Question: ## My Question
Is it possible to temporarily hide an element and then show it again after X milliseconds using CSS3?
## A Brief Explanation...
I am currently building a responsive site, on which the sidebar changes size dependant on the size of the screen, as do the navigation icons on the sidebar.
Before the sidebar resizes it's width, I would like to fade out my navigation icons, and then fade them back in once the sidebar has finished animating.
See this example:

I have the following steps:
1. Screen gets resized
2. The navigation icons fade out
3. Once the navigation icons are invisible, the sidebar resizes
4. Once the sidebar has resized, the navigation icons fade back in but this time have different styles applied so they are smaller... (Not sure how to do this part...)
The way I animate the size of the sidebar is as follows:
'''
@media all and (max-width: 1060px) {
/* Define the Sidebar */
#sidebar {width:60px !important;}
/* Define the Sidebar Animation */
/* The delay ensures it does not resize until the icons have disappeared */
#sidebar {transition: width 300ms ease 300ms;}
}
'''
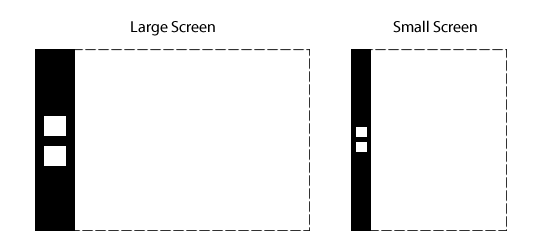
Answer: Following the idea from @Mr.Alien, I was able to achieve what you wanted as a final animation for your sidebar and navigation. You can check the <URL>
'''
#sidebar {
width: 250px;
-webkit-transition: width 1s ease;
}
#nav img {
width: 100px;
}
@media all and (max-width: 700px) {
#sidebar {
width:100px;
}
#nav img {
width: 50px;
-webkit-animation-name: comeBackSmaller;
-webkit-animation-duration: 0.8s;
-webkit-animation-timing-function: linear;
-webkit-animation-iteration-count: 1;
}
@-webkit-keyframes comeBackSmaller {
0% { opacity: 1.0; width: 100px; }
25% { opacity: 0.0; width: 75px; }
50% { opacity: 0.0; width: 25px; }
100% { opacity: 1.0; width: 50px; }
}
}
'''